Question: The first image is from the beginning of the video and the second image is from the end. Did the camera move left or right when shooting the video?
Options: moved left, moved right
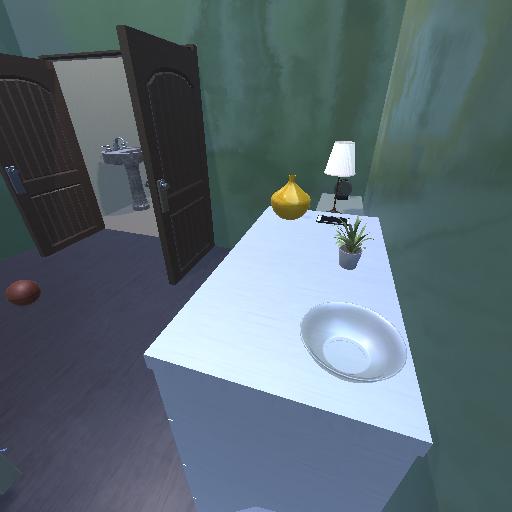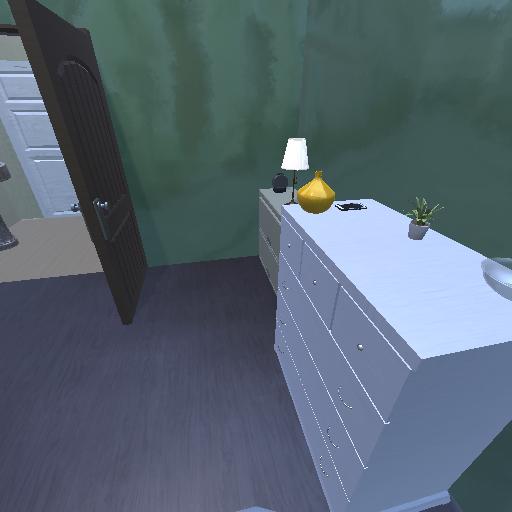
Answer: moved left